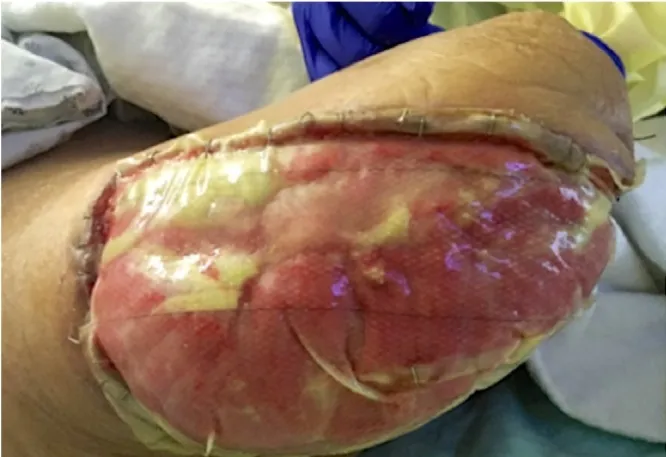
Right lower extremity wound. . Integra graft over viable muscle of anterior, lateral, and posterior compartments of right thigh. Photo taken post-operative day #19 after AKA revision procedure.
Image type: medical_photograph (other_medical_photograph)